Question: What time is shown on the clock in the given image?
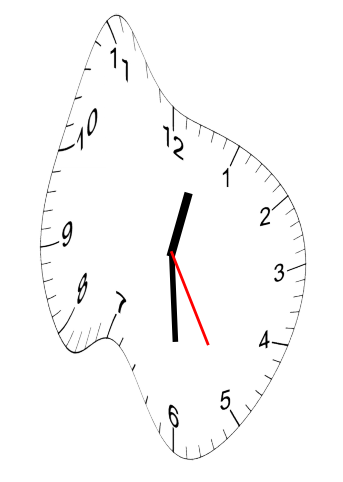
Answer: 12:29:25